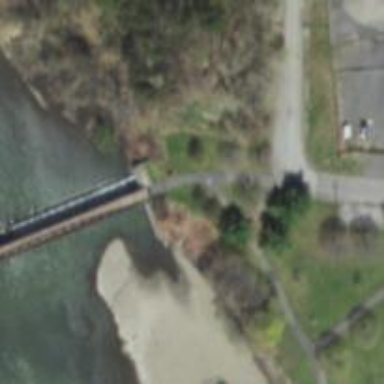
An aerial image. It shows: Path leading to bridge.